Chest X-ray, PA view. Patient: 39 years old, sex M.
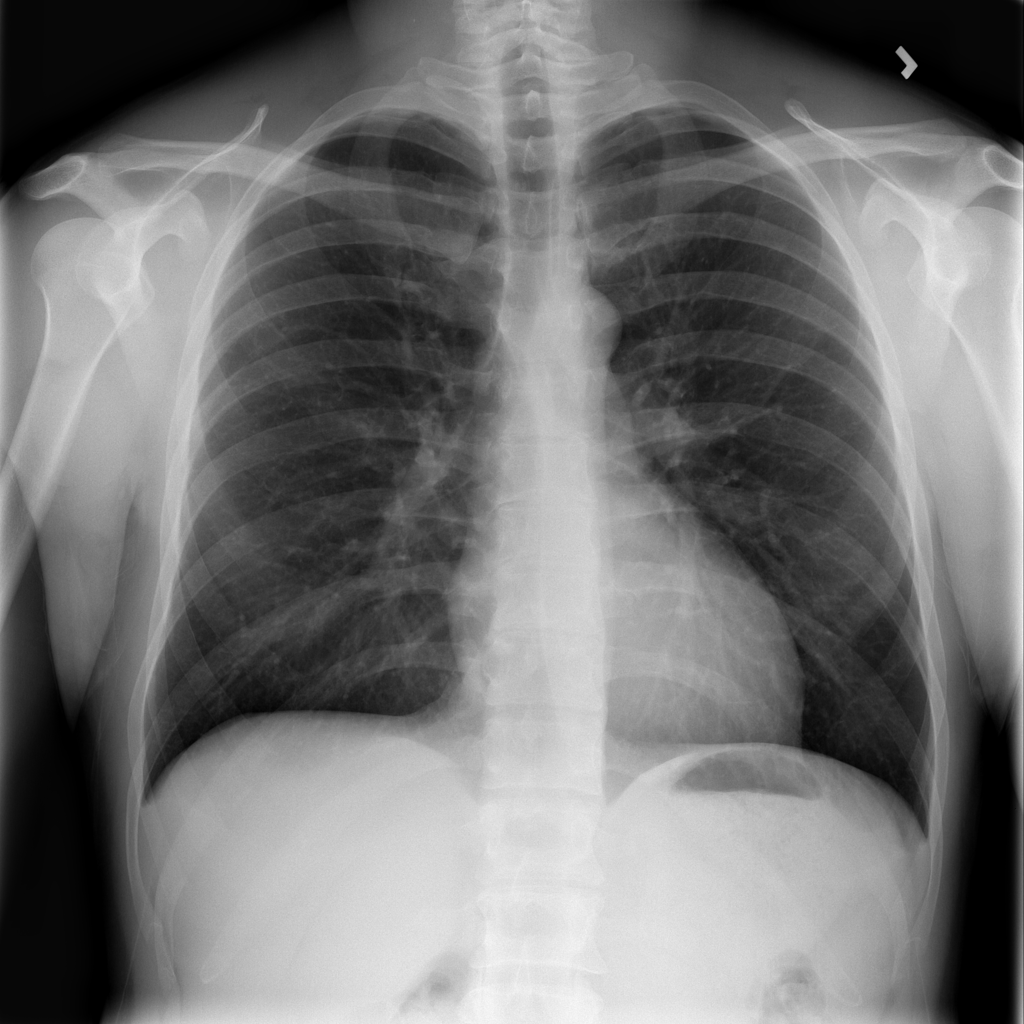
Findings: No Finding